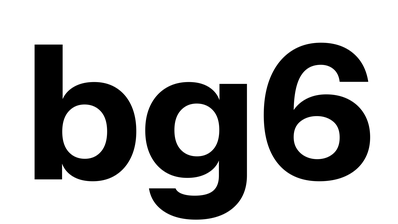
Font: InstrumentSans_Bold